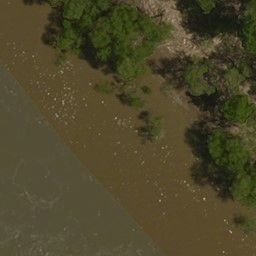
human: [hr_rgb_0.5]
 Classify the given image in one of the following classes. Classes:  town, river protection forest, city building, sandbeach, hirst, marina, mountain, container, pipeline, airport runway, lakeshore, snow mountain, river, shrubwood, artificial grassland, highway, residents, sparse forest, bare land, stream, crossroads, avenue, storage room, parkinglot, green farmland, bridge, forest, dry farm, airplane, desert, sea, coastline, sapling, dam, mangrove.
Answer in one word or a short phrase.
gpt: river protection forest